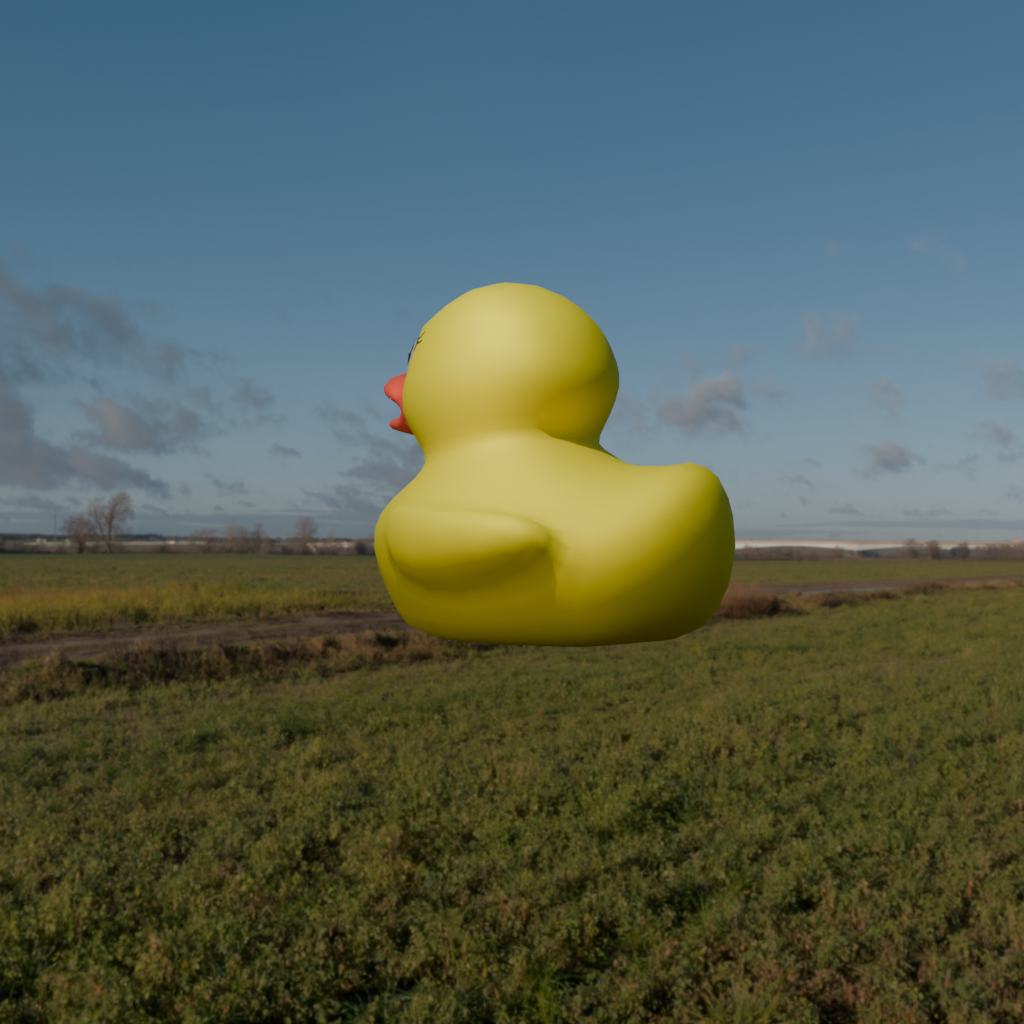
an image of a yellow rubber duck seen from <back_left> in a green field illuminated by the sun with a clear sky.